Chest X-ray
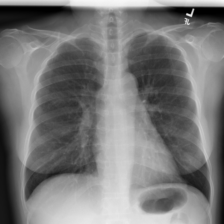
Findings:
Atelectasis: negative
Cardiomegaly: negative
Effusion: negative
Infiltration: negative
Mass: negative
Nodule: negative
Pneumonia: negative
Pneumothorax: negative
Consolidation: negative
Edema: negative
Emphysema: negative
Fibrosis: negative
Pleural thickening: negative
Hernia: negative